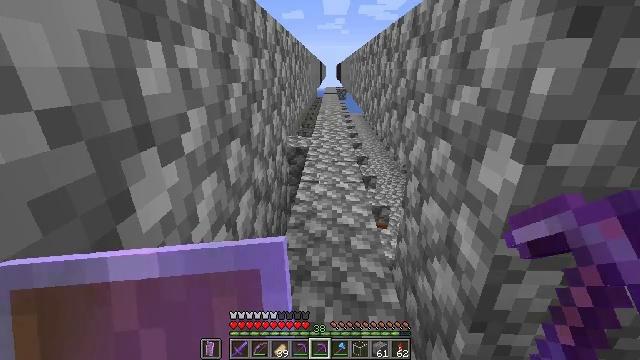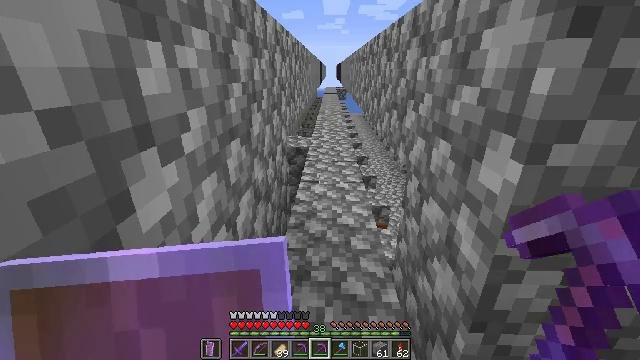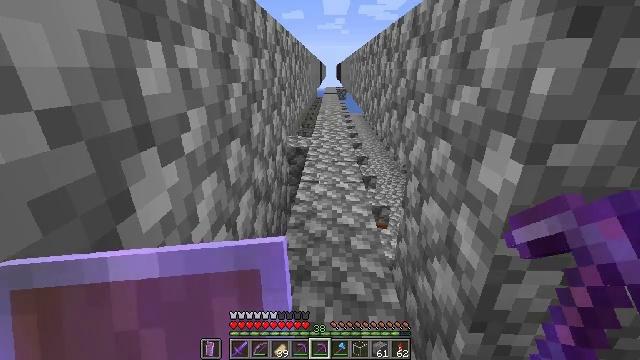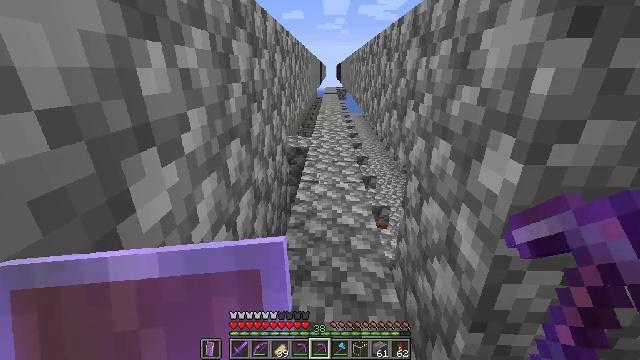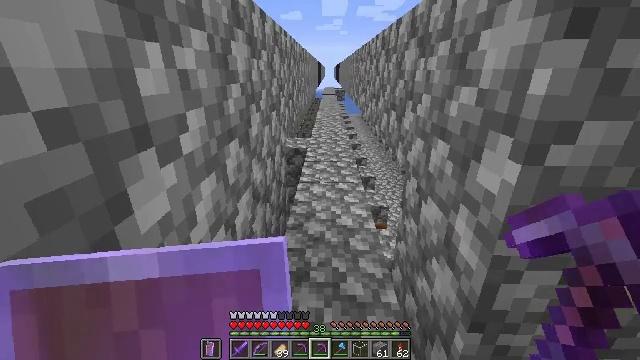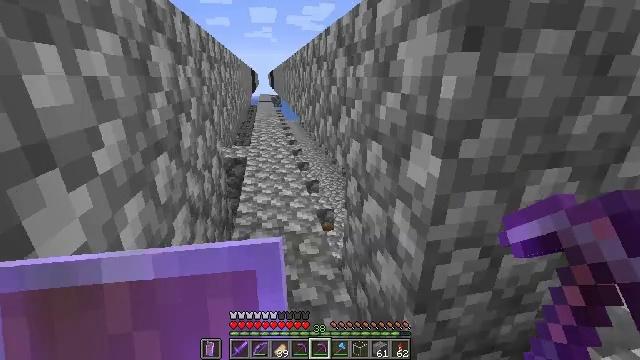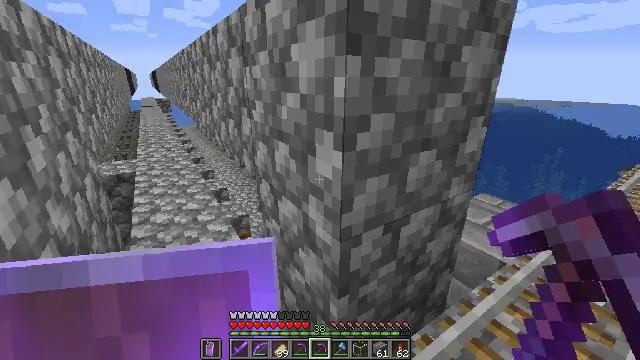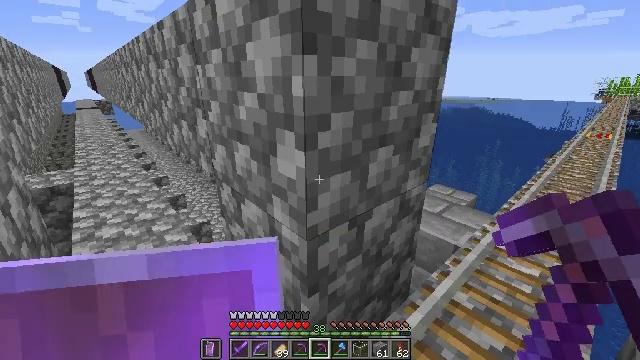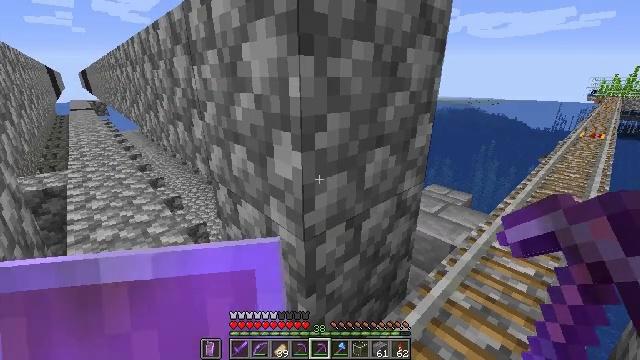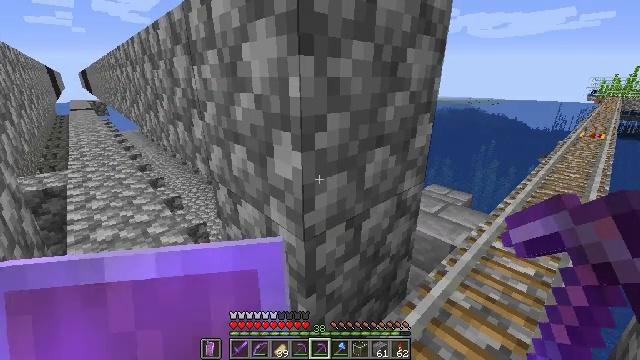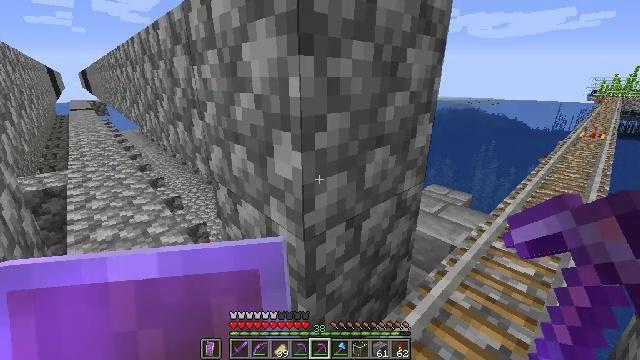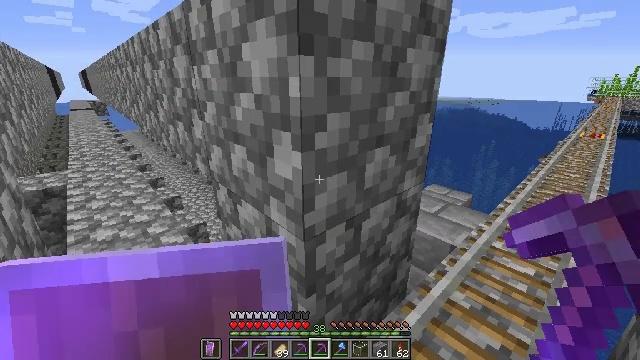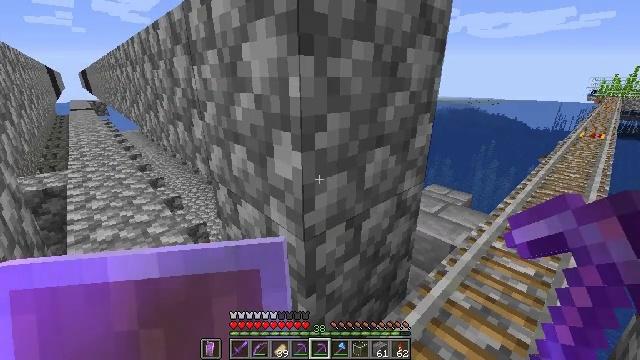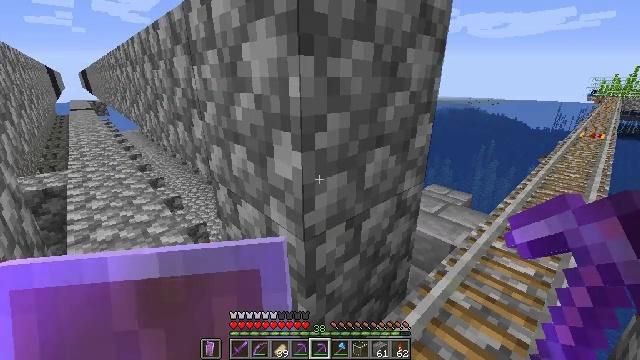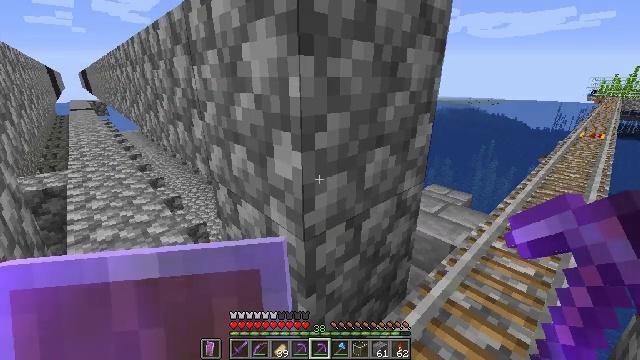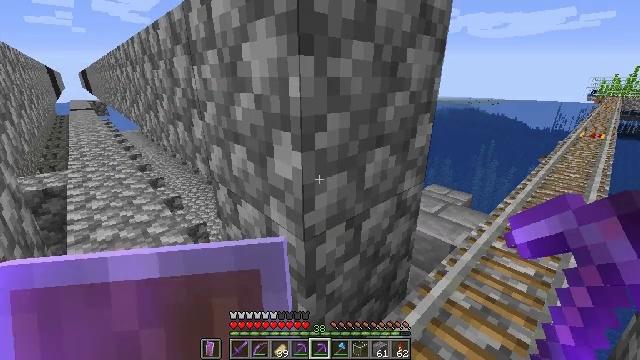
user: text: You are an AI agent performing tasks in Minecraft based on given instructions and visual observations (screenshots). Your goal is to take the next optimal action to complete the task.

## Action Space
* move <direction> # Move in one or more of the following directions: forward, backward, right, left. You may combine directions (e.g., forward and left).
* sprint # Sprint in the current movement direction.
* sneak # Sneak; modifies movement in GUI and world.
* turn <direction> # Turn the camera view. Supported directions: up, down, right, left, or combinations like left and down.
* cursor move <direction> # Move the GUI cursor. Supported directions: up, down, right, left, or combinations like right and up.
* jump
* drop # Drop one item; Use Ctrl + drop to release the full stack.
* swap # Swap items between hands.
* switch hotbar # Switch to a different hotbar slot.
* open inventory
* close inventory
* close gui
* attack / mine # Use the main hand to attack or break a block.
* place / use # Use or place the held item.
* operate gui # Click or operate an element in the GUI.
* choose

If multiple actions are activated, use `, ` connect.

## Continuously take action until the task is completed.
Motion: motion action
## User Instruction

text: Gather materials such as cobblestone.
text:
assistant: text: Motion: no_op
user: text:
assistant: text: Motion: no_op
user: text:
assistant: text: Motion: no_op
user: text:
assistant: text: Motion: no_op
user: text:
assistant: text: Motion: turn right and up
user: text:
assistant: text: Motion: turn right
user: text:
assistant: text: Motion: turn right
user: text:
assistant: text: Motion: no_op
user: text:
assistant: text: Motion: no_op
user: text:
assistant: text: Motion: no_op
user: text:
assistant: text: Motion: no_op
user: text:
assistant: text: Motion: no_op
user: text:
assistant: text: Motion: no_op
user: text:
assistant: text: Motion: no_op
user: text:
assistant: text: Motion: no_op
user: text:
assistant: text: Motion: no_op
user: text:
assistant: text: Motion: no_op
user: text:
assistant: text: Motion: no_op
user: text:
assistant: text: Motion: no_op
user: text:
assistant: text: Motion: no_op
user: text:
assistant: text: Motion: no_op
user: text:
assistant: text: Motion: turn left and down
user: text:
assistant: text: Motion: turn left and down
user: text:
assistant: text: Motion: turn down
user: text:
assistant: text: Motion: no_op
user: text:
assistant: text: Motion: no_op
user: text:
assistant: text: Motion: no_op
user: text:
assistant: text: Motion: no_op
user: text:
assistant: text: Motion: no_op
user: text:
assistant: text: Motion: no_op